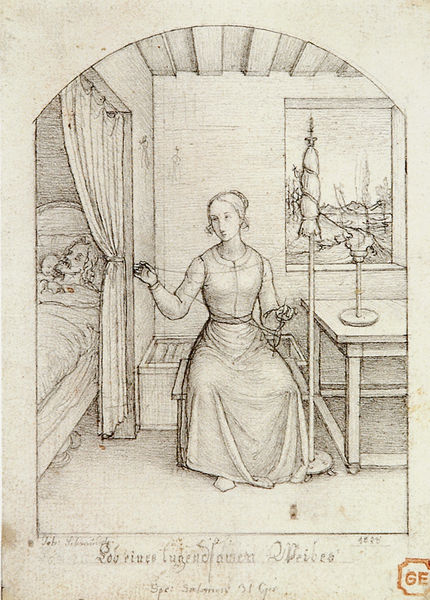
Titel: Das tugendsame Weib
Künstler: Johann von Schraudolph
Standort: Schweinfurt
Institution: Museum Georg Schäfer
Schlagwörter: mann, schatten, schlaf, weiß, bäume, frauen, landschaft, sitzen, ausschnitt, fenster, frau, haar, holz, kleid, licht, raum, schwarz, skizze, tisch, tische, zeichnung, zimmer, ausblick, blick, dame, gürtel, haus, weg, rock, alt, jung, wand, alte, falten, rahmen, stehen, innenraum, vorhang, interieur, sitzend, stoff, decke, familie, kind, mutter, vater, locken, renaissance, tugend, zart, arbeit, aussicht, taille, dutt, füße, schrift, ruhe, liegen, schlafen, sitz, bogen, perspektive, schuhe, studie, arbeiten, bündel, grafik, graphik, linien, baby, bank, schemel, sepia, romantik, chair, curtain, men, women, schnäuzer, room, table, weib, handarbeit, nähen, wolle, kerze, bed, bett, schlafzimmer, sewing, zofe, balken, bohlen, raumteiler, stube, faden, kammer, nadel, liegend, fein, wände, truhe, krank, buch, schönheit, druck, schraffur, radierung, stich, illustration, schwarzweiß, text, beschriftung, bleistift, kiste, stempel, entwurf, buchseite, kasten, aufschrift, biedermeier, moral, ehepaar, ehe, maserung, pantoffel, handwerk, dekce, kranker, krankheit, man, mittelalter, chambre, baldachin, dürer, drawing, femme, lineal, emblem, kupferstich, sitzbank, black and white, kranke, frsiur, garn, weben, pantoffeln, handschrift, rückwand, holzbalken, joseph, himmelbett, spindel, spinnen, spinnrad, geburt, rocken, spinnerin, webstuhl, holzdiele, vorzeichnung, scène de genre, family, fenêtre, vorhan, alkoven, dessin, heilige familie, deckenbalken, pencil, betthimmel, bettkasten, rat, silberstift, lob, heim, vieux, datiert, spinne, weltenlandschaft, dme, bettkammer, bettlägrig, blaitift, faust, fleiss, goethe, hl. familie, krnake, margherite, nähne, rouet, tisse, tugendhaft, weibes, lit, malade, scène, needle, roggen, spinning, wife, sick, kranknpflege, näherinn, nähstuhl, princesse, spindle, fileuse, tissage, donjon, bettalkoven, spindelrat, spindelrad, coudre, couturière, couseuse, flax